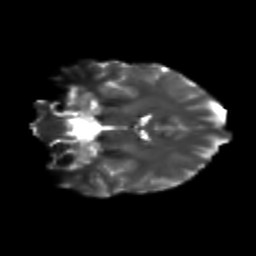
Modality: T2w
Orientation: coronal
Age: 28
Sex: female
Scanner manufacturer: siemens
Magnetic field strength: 3 T
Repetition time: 3.5 s
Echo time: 0.104 s